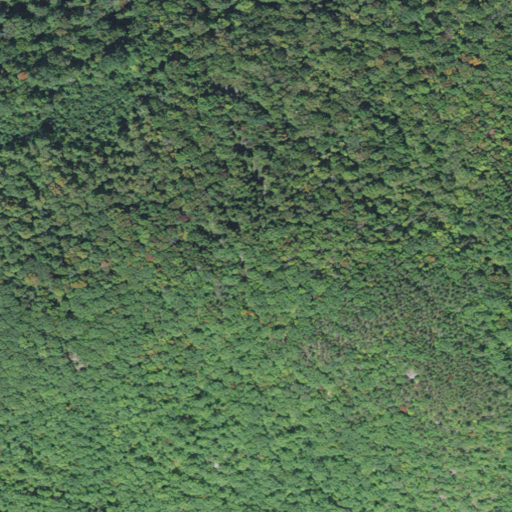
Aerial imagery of mountain in Vermont named Bald Mountain containing deciduous forest, mixed forest, and evergreen forest